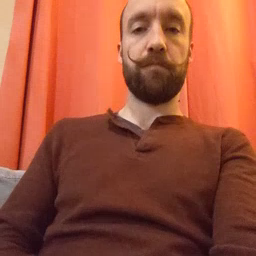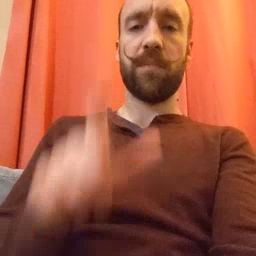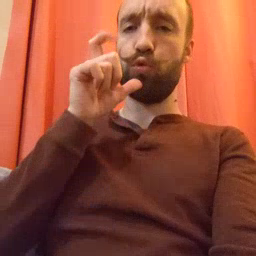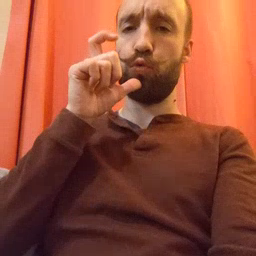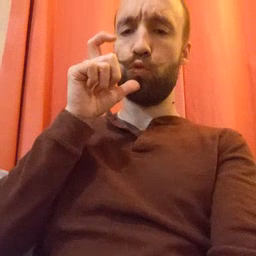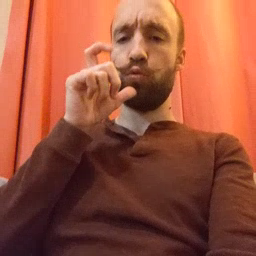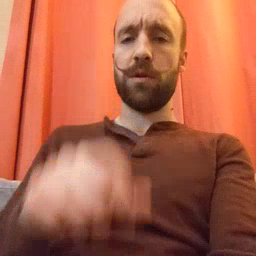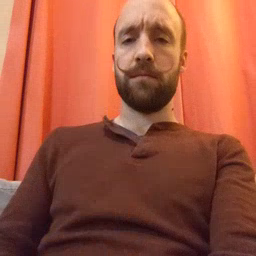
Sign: who